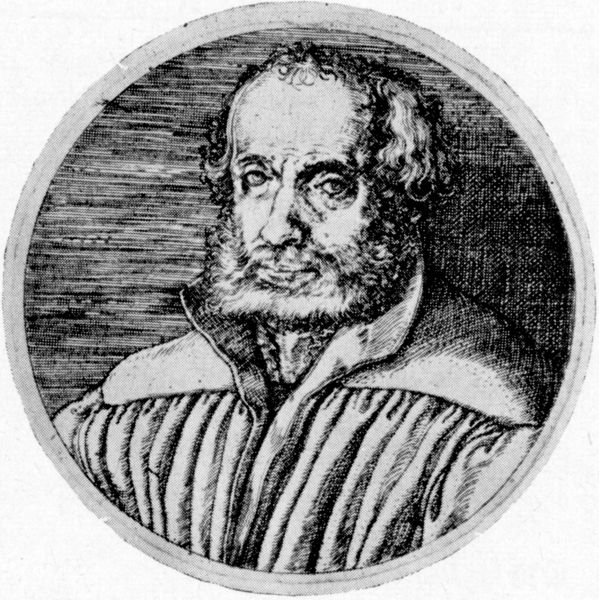
Titel: Bildnis des Michael Röting
Künstler: Jakob Bink
Institution: (Seriendruck)
Schlagwörter: dunkel, feder, mann, weiß, bar, grau, haar, mund, nase, schwarz, stirn, zeichnung, blick, alt, bart, hemd, jacke, augen, falten, gesicht, kragen, rahmen, vollbart, bildnis, hals, portrait, porträt, auge, gewand, haare, mantel, adel, person, brustbild, kinn, lippen, locken, renaissance, schulter, kreis, oval, rund, tondo, düster, alter mann, lehrer, grafik, graphik, weis, falte, ernst, glatze, grimmig, bisen, dreiviertelprofil, tusche, blind, medaillon, druck, druckgraphik, schwarzweiss, schraffur, schraffuren, radierung, stich, strich, bürger, hohe stirn, stehkragen, halbglatze, buchdruck, talar, pfarrer, halbprofil, antik, mittelalter, gelehrter, porträ, dürer, kupferstich, münze, neuzeit, reformation, erasmus, textur, soutane, acke, hochgeschlagen, mann bart druck alt, neeeeeeeeeeeeee, wuschel, fixiert